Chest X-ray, PA view. Patient: 61 years old, sex M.
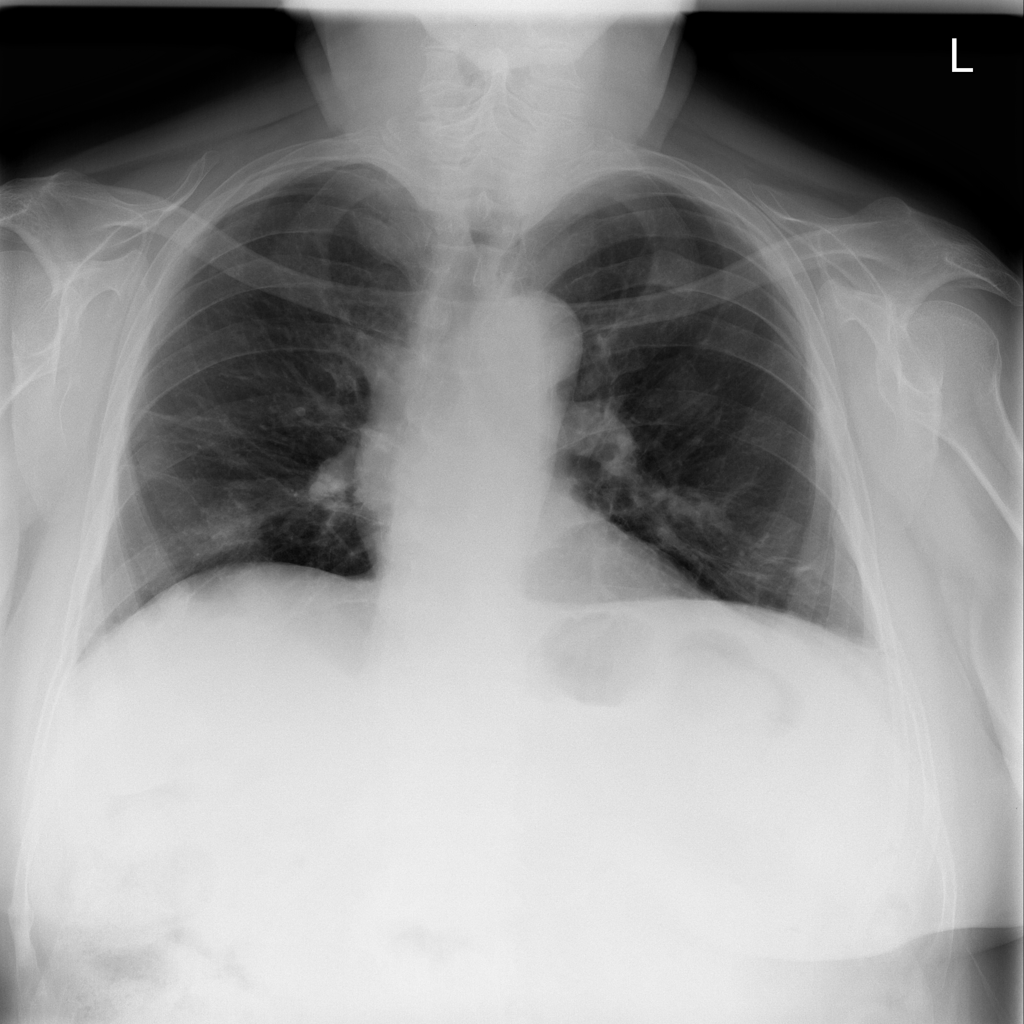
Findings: Atelectasis